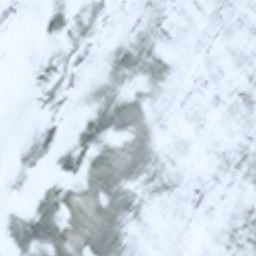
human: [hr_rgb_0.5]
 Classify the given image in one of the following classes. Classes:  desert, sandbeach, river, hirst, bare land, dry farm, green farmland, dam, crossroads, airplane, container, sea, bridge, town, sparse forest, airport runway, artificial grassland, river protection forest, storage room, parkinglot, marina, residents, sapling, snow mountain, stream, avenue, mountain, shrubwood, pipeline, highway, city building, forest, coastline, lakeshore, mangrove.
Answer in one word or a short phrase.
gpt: snow mountain